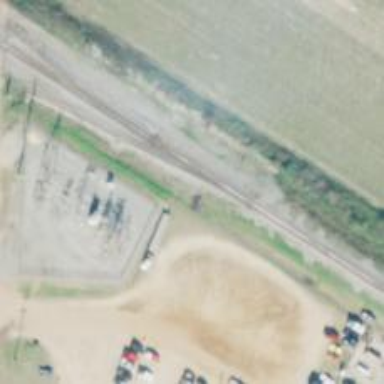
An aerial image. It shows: Railway spur junction.